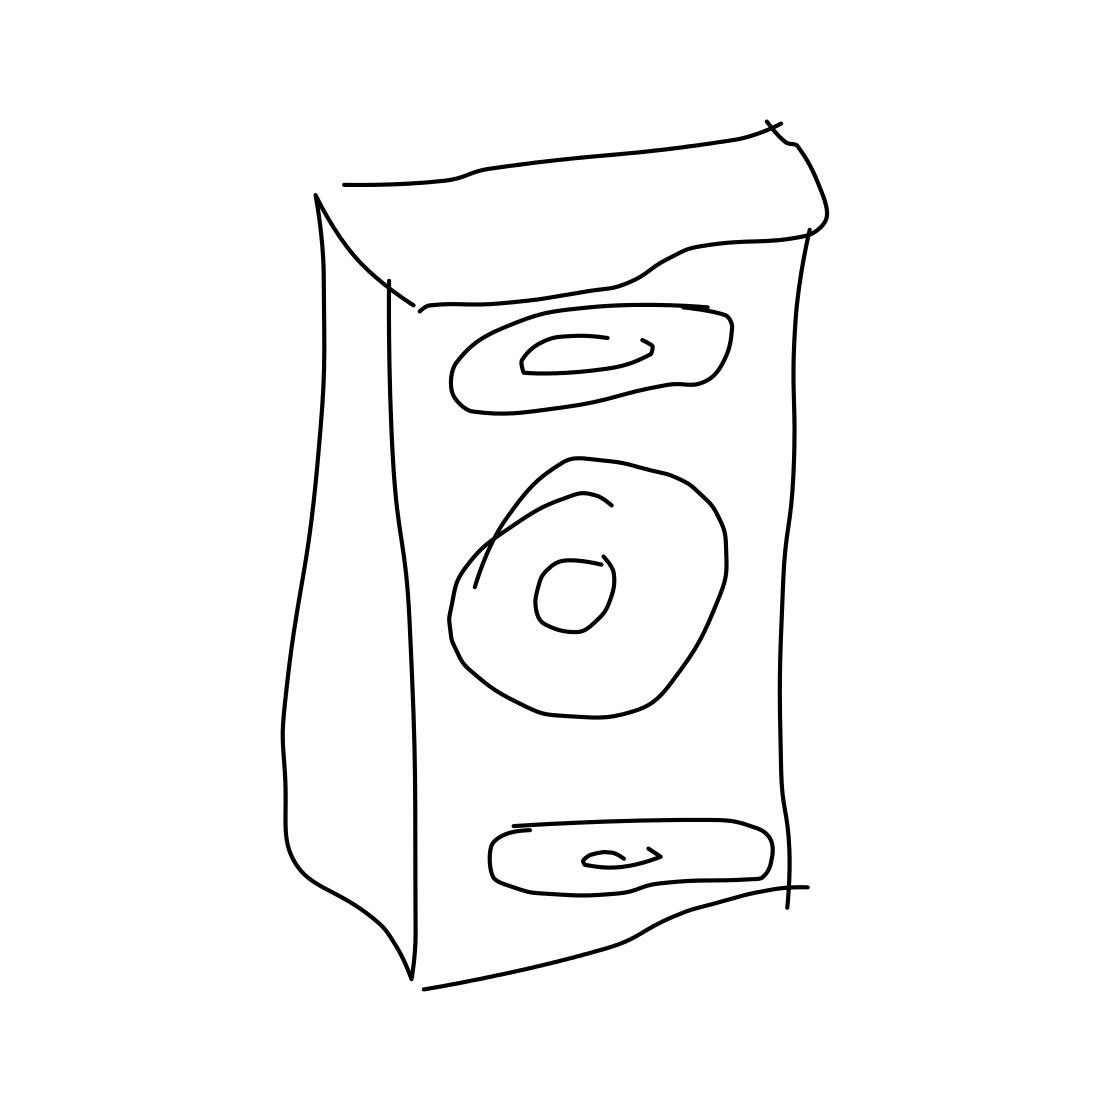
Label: loudspeaker